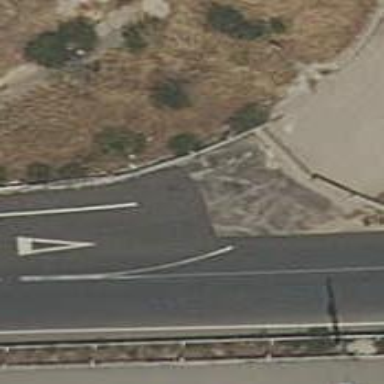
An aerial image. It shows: Jersey barrier made of concrete.